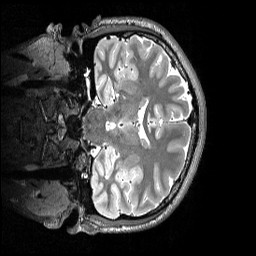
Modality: T2w
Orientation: coronal
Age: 22
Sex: male
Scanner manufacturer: siemens
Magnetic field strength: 3 T
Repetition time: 3.2 s
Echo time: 0.565 s